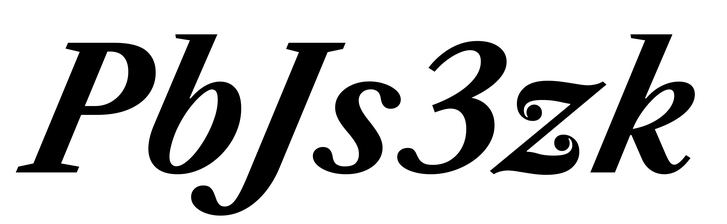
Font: LibreCaslonText-Italic_Bold_Italic